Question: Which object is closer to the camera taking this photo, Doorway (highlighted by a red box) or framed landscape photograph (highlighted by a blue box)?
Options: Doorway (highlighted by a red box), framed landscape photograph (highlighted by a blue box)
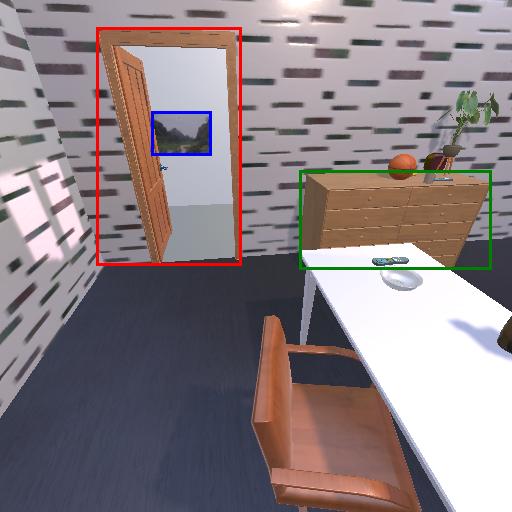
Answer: Doorway (highlighted by a red box)